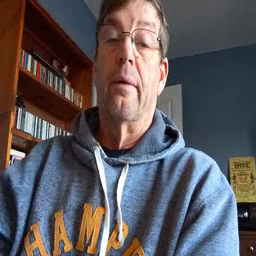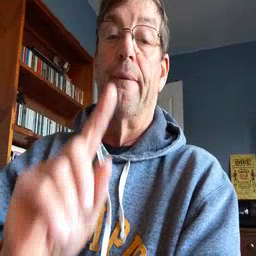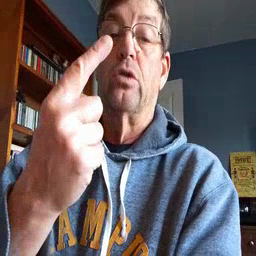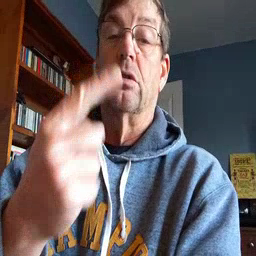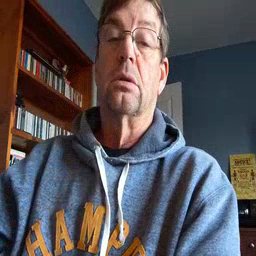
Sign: first